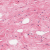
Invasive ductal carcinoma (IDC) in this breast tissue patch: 0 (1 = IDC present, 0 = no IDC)